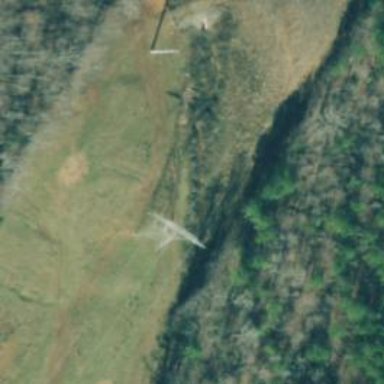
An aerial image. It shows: Lattice structure tower.